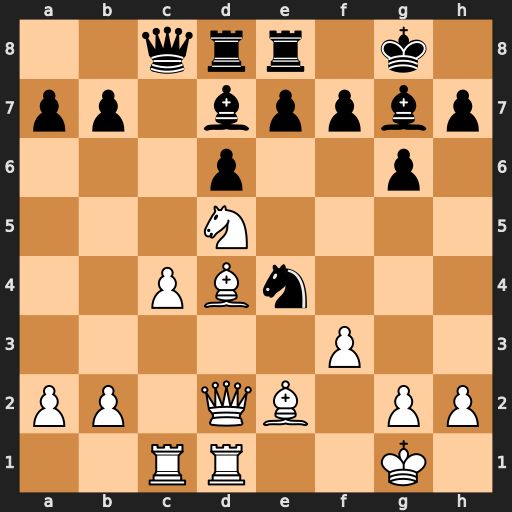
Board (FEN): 2qrr1k1/pp1bppbp/3p2p1/3N4/2PBn3/5P2/PP1QB1PP/2RR2K1
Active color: w
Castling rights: -
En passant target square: -
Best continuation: fxe4 Bxd4+ Qxd4